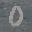
Label: 0